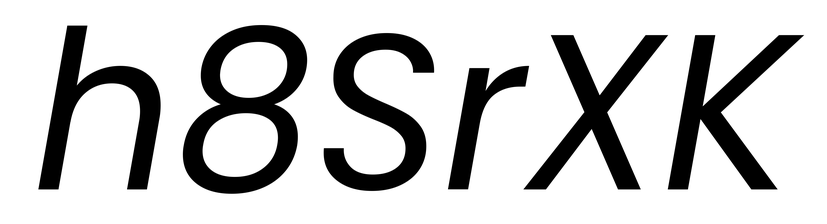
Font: Poppins-Italic